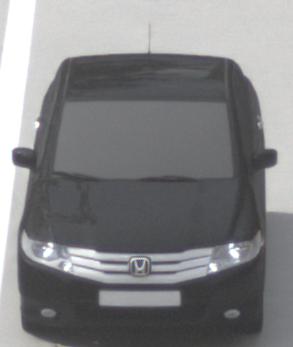
Make: Honda
Model: City
Detailed model: Gen. 6
Model produced from: 2008
Model produced until: 2013
Doors: 4
Color: black
Road condition: dry road
Daytime: morning or afternoon
Contrast: low contrast